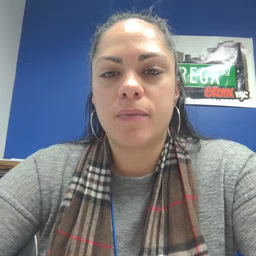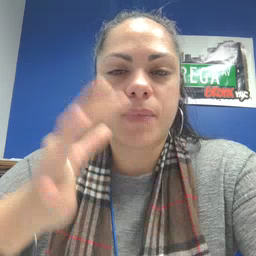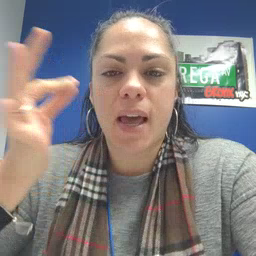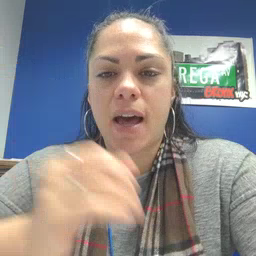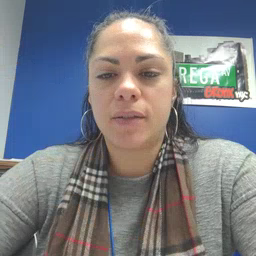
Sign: cat